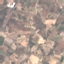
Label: PermanentCrop